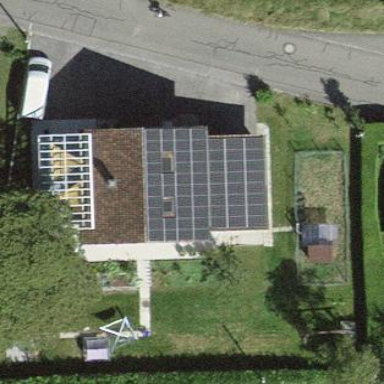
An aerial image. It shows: Solar power generator utilizing photovoltaic technology with solar photovoltaic panels.